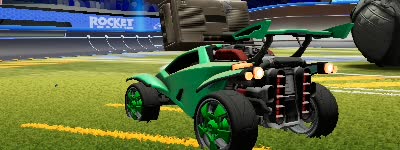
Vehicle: octane